Question: I have a window like <URL>

I want to setValue(myvalue) to field in function of combobox () like
'''
listeners: {
render: function(combo) {
Ext.getCmp('a2').setValue(0); // not working
}
}
'''
But that not working. How can i fix that thanks
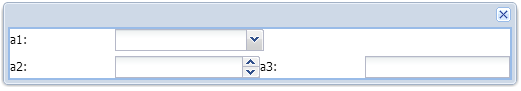
Answer: Use beforeRender
'''
beforeRender: function(combo) {
Ext.getCmp('a2').setValue(0);
}
'''
Now it's should be working.